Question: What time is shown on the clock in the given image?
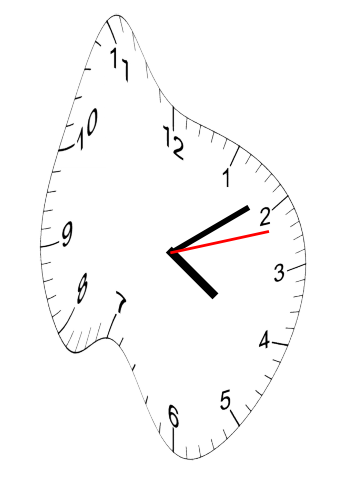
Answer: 04:09:12